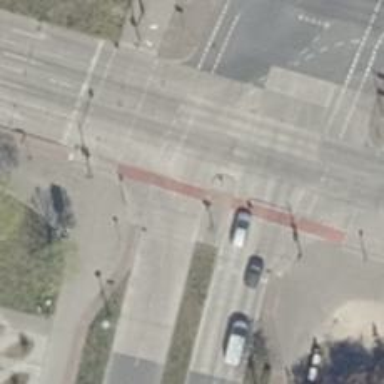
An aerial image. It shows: Road crossing with traffic signals.